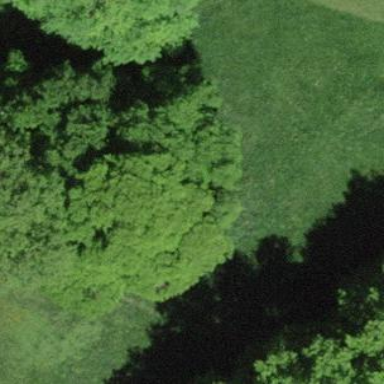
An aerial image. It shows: Forest area.